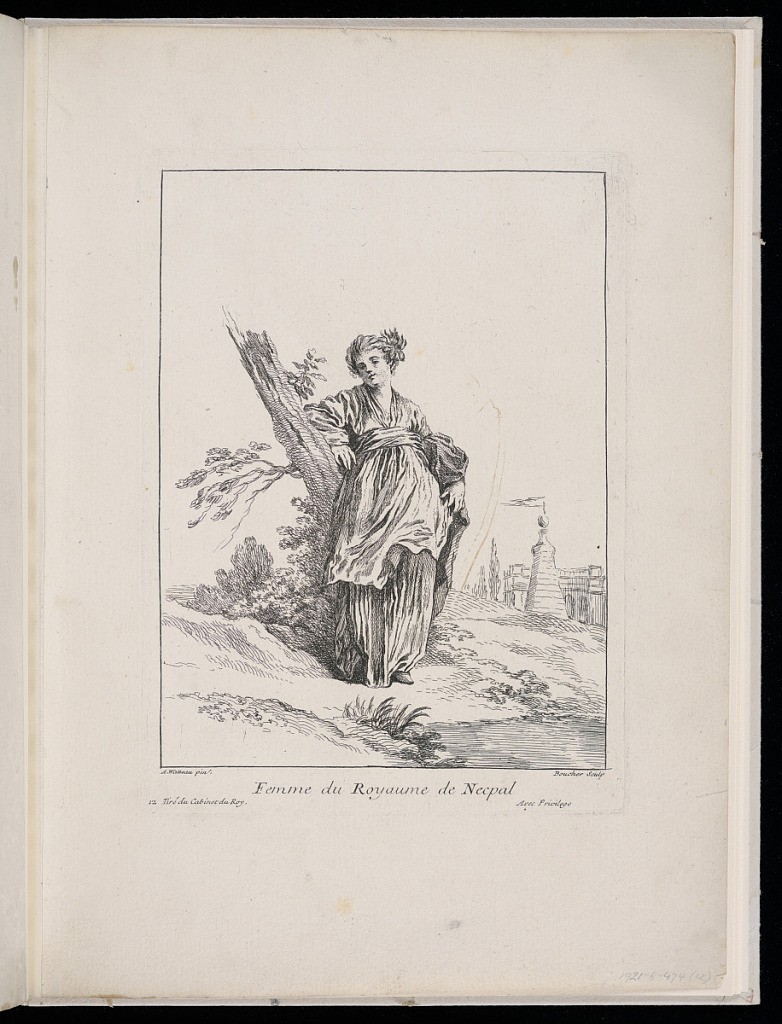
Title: Femme du Royaume de Necpal
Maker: Antoine Watteau, French, 1684–1721
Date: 1731
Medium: Etching on laid paper
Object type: Print
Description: From a series of twelve prints, a Chinese woman in a landscape, leaning against a tree trunk with buildings in the background. The plate is titled, signed, and numbered.